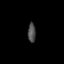
Tissue: lung
Cell type: Epithelial cells
Senescence score: 0.1534
Nuclear area (px): 148
Mean DAPI intensity: 77.128